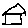
Label: house